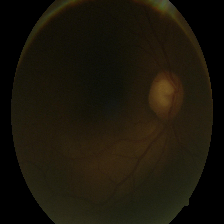
Diabetic retinopathy grade: Moderate